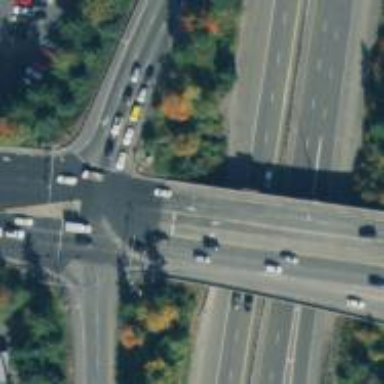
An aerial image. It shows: Bridge over trunk highway expressway.